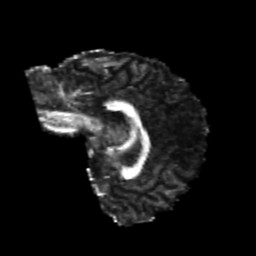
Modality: FA
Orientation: sagittal
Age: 22
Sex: female
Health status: healthy
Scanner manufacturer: philips
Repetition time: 7.39 s
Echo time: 0.08599 s